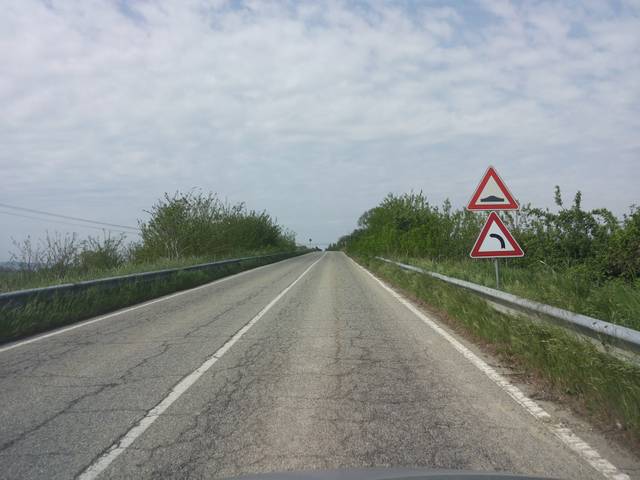
Region: Italy
Coordinates: 45.185, 8.5